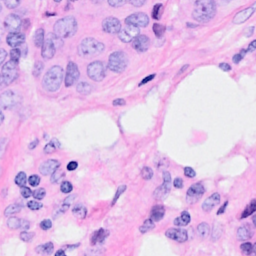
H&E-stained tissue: Breast